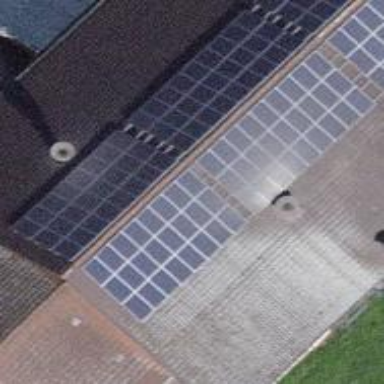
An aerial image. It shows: Solar power generator.